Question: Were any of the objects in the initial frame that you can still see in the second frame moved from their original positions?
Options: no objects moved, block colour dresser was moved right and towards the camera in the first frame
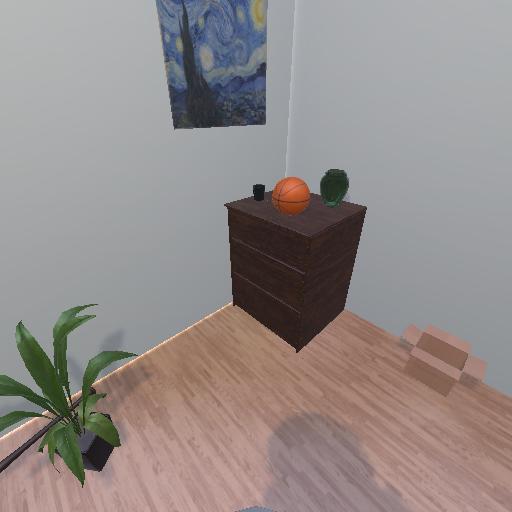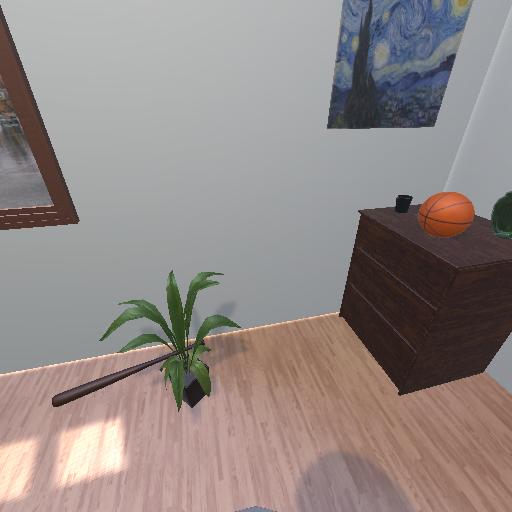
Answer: no objects moved